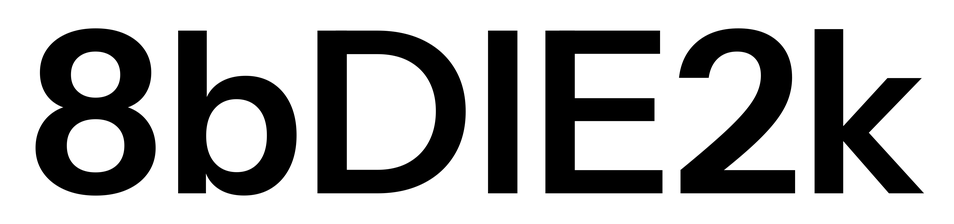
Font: InstrumentSans_SemiBold